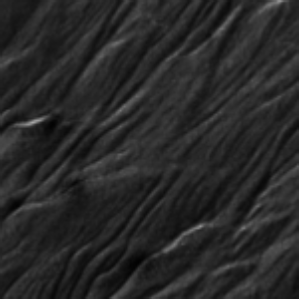
Label: frost